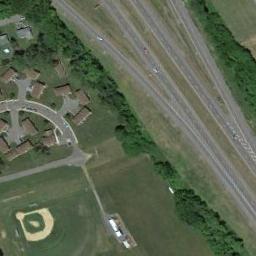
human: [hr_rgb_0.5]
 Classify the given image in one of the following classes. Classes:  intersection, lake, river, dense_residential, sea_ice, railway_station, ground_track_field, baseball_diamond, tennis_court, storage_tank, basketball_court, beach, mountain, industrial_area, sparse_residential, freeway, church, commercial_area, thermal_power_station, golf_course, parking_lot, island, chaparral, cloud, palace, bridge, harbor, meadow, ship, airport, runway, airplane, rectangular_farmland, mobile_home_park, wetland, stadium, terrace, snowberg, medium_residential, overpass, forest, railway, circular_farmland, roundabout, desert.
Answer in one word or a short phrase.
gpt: baseball_diamond